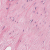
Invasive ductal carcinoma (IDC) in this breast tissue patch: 0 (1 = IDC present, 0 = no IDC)